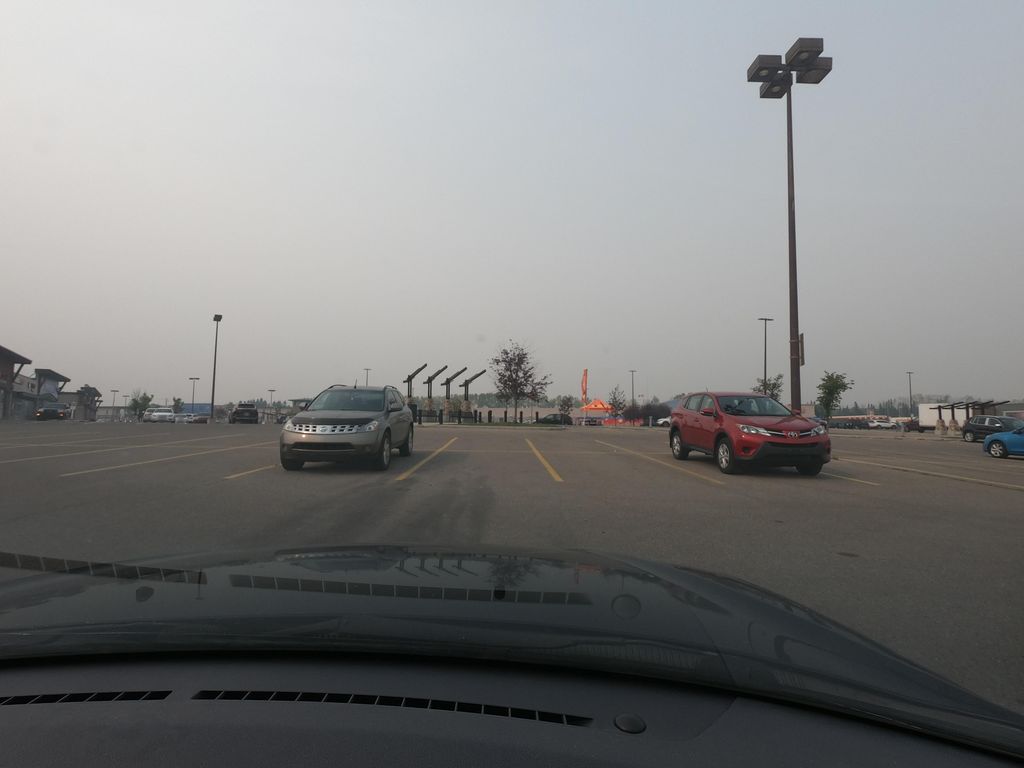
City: calgary